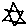
Label: star